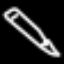
Label: pencil